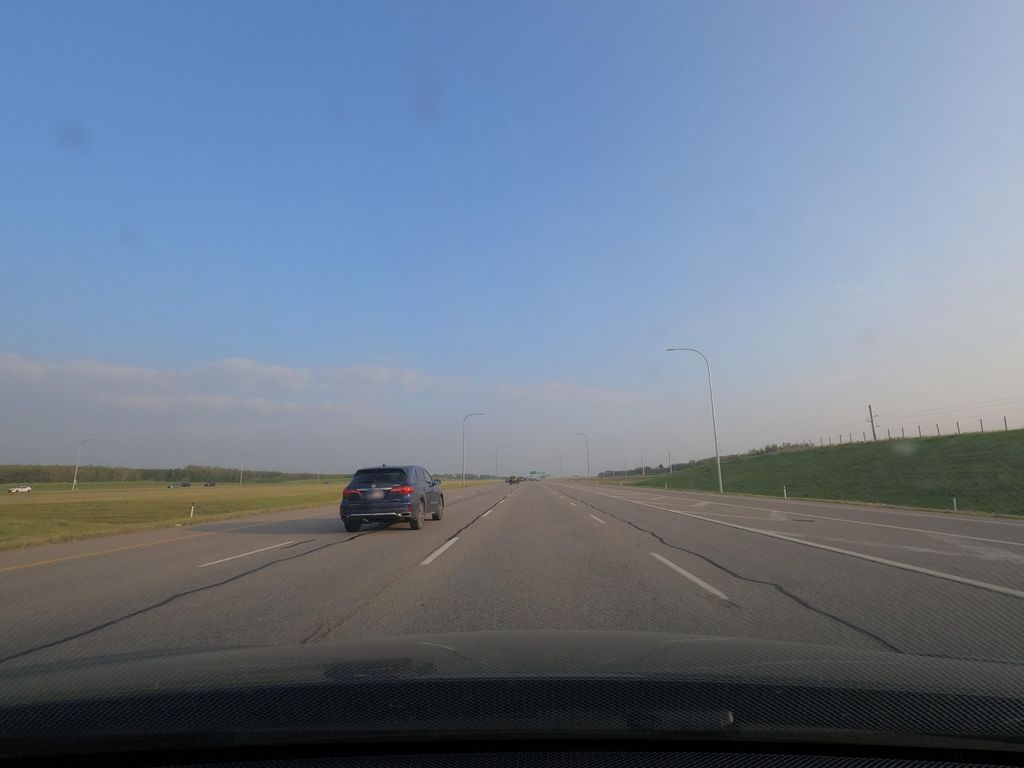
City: calgary